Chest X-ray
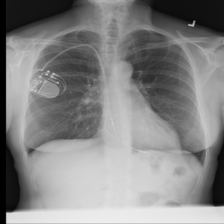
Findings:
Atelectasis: negative
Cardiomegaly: negative
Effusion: negative
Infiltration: negative
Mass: negative
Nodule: negative
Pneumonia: negative
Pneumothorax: negative
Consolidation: negative
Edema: negative
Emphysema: negative
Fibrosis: negative
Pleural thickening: negative
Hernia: negative